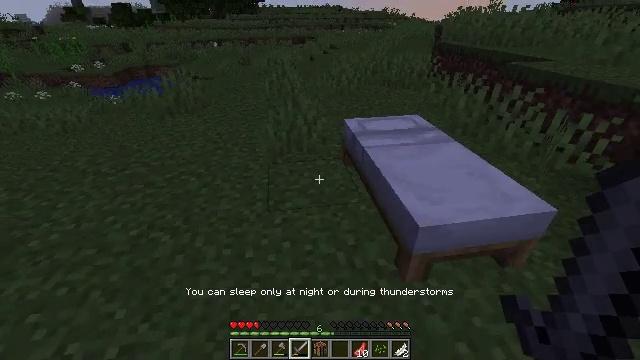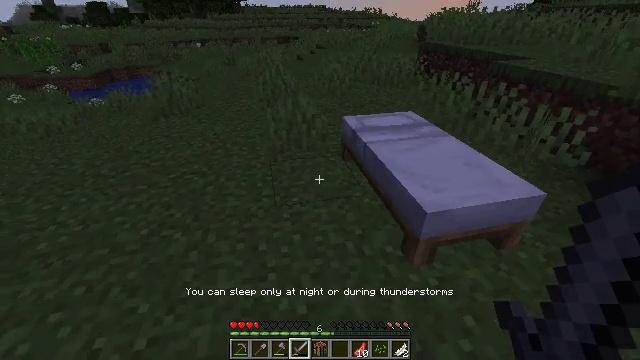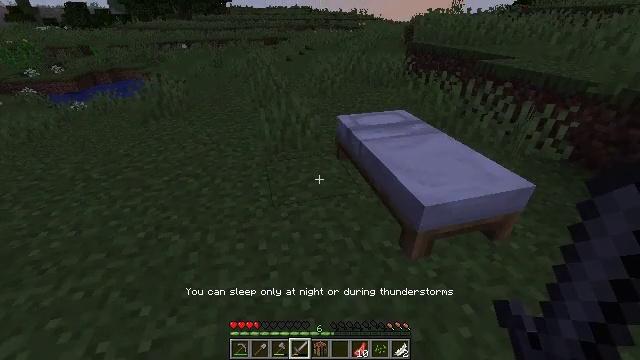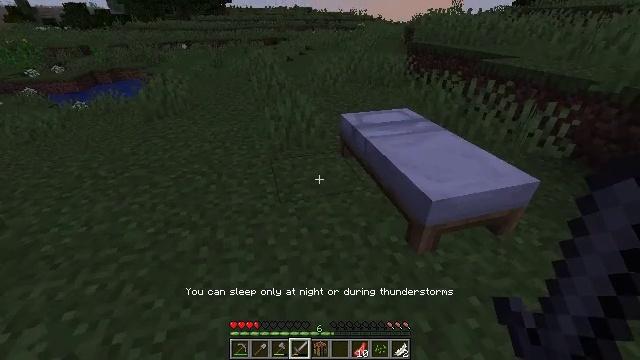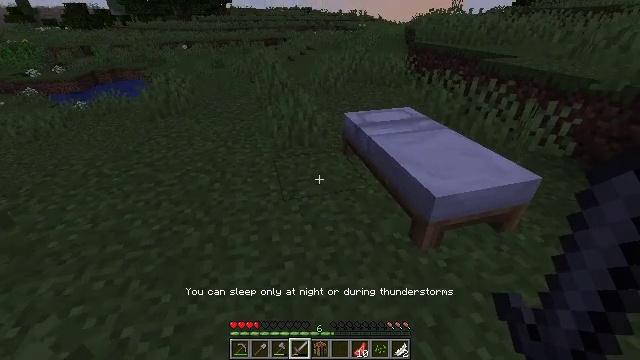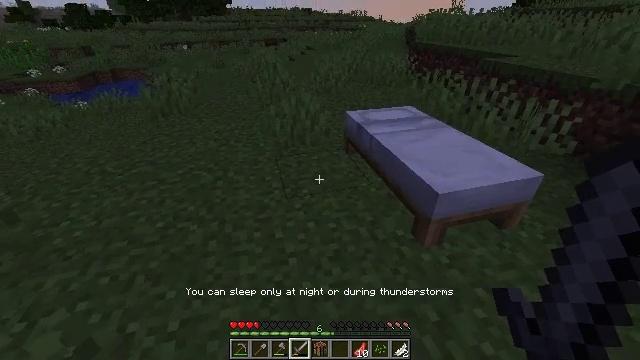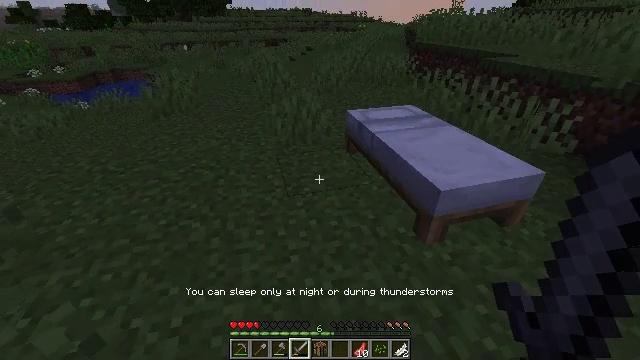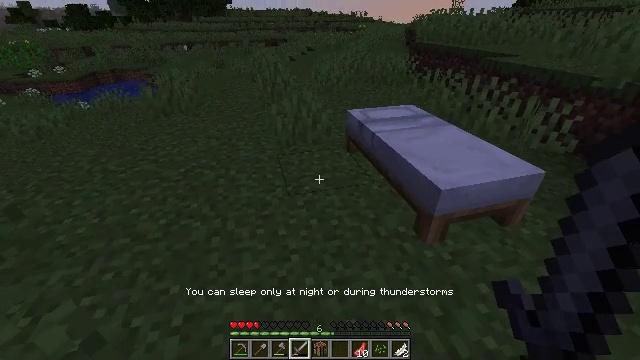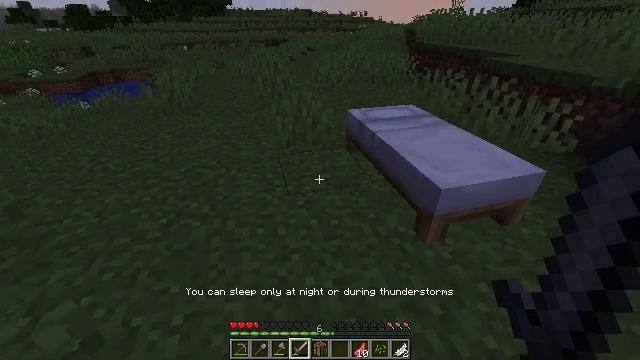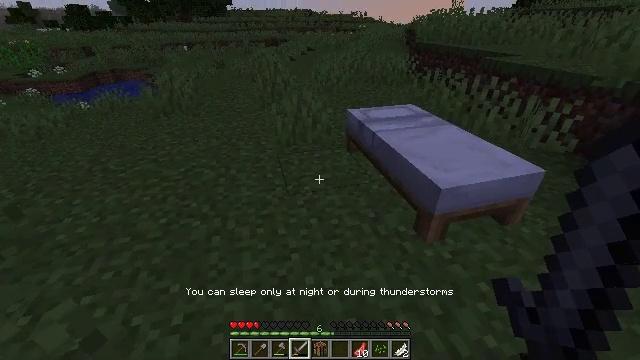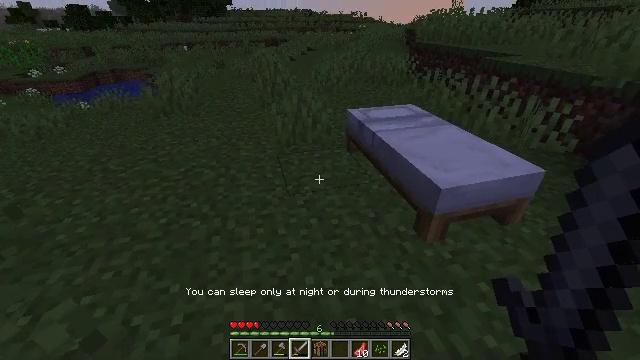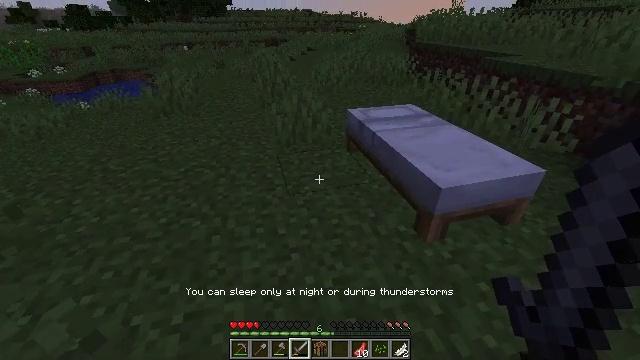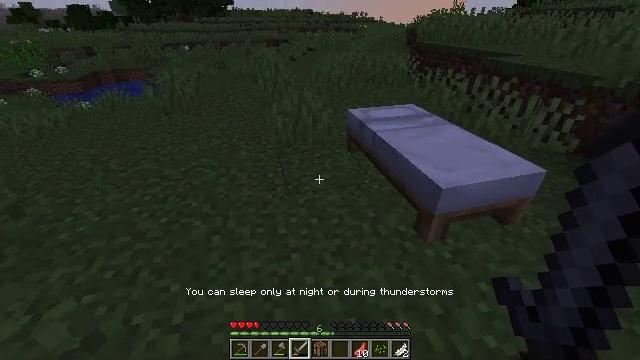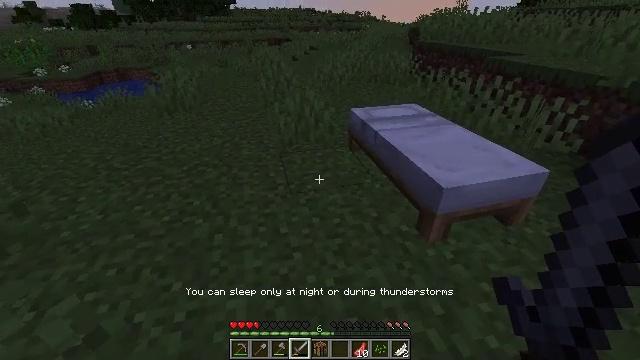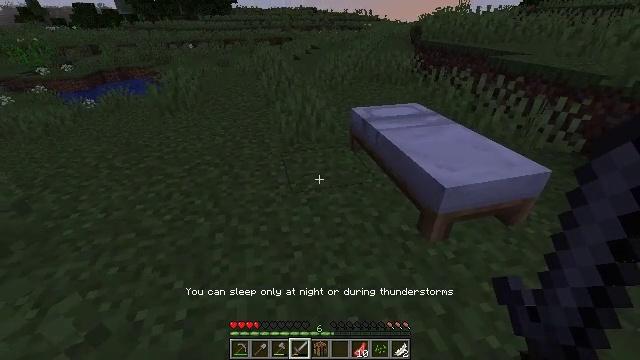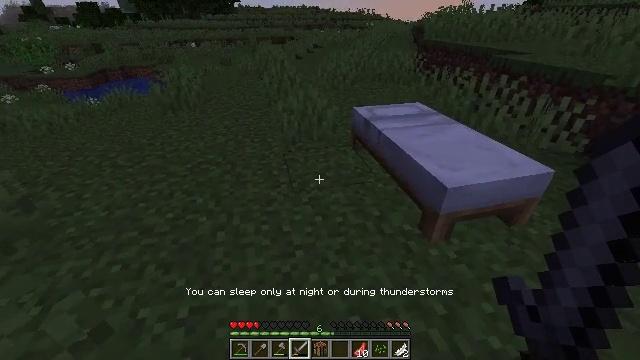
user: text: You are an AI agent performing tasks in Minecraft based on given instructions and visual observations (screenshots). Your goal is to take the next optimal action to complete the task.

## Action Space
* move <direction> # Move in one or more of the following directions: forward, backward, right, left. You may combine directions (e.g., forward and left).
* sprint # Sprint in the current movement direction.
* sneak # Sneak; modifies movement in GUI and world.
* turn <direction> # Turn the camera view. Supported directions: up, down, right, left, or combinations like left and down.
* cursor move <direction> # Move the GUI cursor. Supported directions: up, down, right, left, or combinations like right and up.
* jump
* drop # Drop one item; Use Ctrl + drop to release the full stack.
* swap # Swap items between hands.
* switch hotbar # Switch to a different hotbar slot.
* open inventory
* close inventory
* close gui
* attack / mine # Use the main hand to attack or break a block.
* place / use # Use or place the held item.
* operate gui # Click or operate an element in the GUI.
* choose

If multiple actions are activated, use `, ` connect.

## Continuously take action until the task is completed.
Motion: motion action
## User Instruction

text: Remove the white bed from its place.
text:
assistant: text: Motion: move left, turn right
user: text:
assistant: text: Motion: turn right
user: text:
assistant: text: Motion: no_op
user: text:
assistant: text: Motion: no_op
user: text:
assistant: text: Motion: no_op
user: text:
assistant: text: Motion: no_op
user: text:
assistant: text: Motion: no_op
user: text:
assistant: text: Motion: no_op
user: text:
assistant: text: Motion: no_op
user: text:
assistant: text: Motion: no_op
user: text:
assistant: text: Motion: no_op
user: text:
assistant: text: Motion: no_op
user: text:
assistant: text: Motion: no_op
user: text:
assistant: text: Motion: no_op
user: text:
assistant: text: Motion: no_op
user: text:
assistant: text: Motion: no_op
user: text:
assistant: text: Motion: move forward
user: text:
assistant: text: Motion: move forward and move right
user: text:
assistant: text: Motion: move forward and move right
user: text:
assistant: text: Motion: move forward and move right, turn left
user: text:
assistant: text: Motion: move forward and move right, turn left
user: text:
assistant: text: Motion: no_op
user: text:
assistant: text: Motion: no_op
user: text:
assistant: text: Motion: no_op
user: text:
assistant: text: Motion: no_op
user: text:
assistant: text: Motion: no_op
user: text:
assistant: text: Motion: no_op
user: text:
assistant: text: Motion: no_op
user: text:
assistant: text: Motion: no_op
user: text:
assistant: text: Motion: no_op